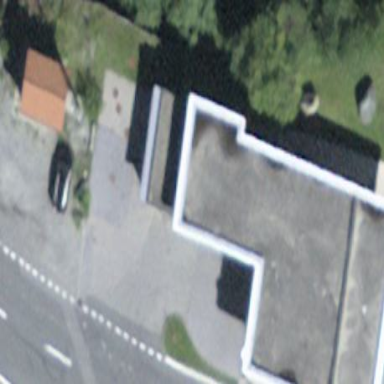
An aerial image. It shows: Building designated for providing fuel.